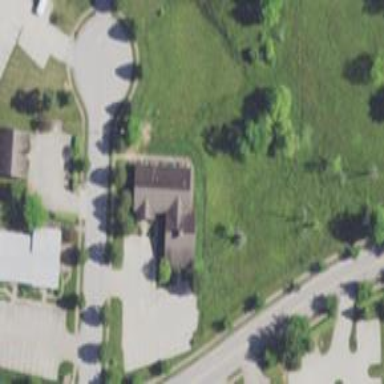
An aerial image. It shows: Veterinary facility.